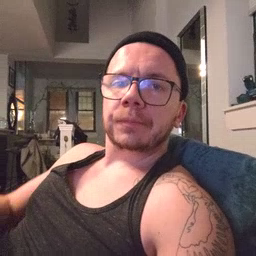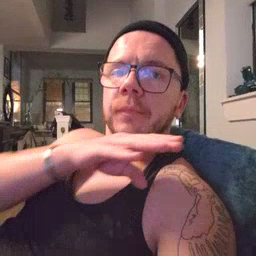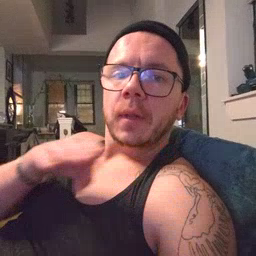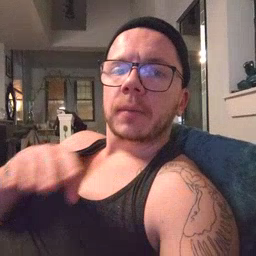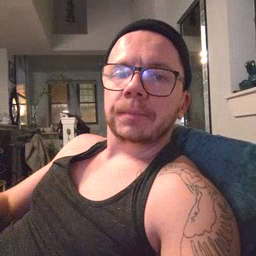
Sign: clean